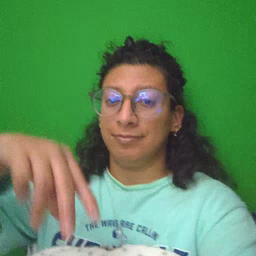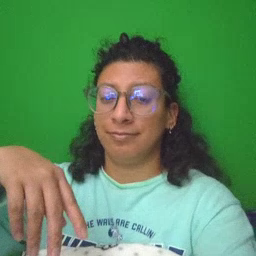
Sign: tiger